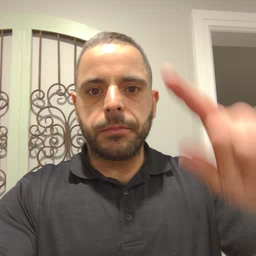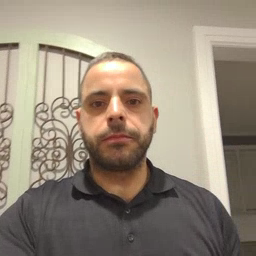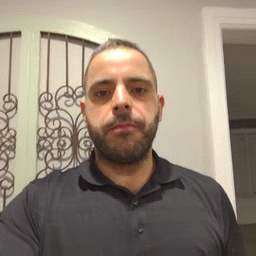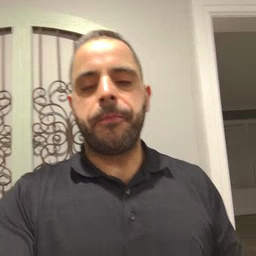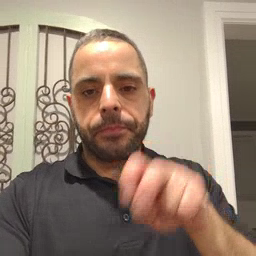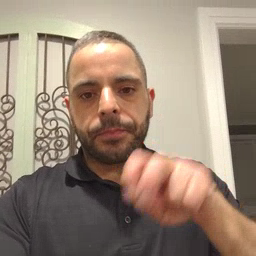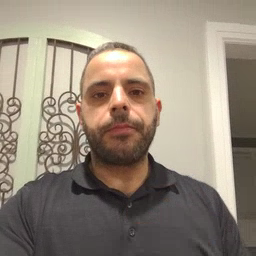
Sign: chair